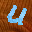
Label: 4